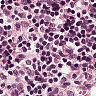
Metastatic tissue present: no